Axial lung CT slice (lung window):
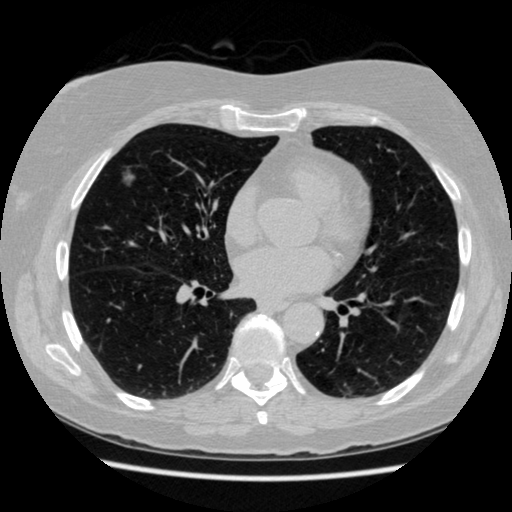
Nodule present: yes
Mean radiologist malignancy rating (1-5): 4.5